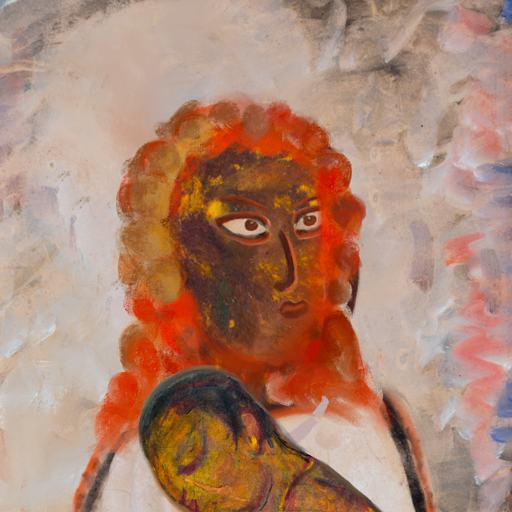
Background: Roy_Bahadur, Head And Neck Side: Comrade, Face Side: Roy_Bahadur, Bust: Roy_Bahadur, Hair Side: Rupkatha, Head Accessory: Blank, Second Necklace: Blank, Necklace: Hypocrite_2, Baby: GypsyMother_Baby